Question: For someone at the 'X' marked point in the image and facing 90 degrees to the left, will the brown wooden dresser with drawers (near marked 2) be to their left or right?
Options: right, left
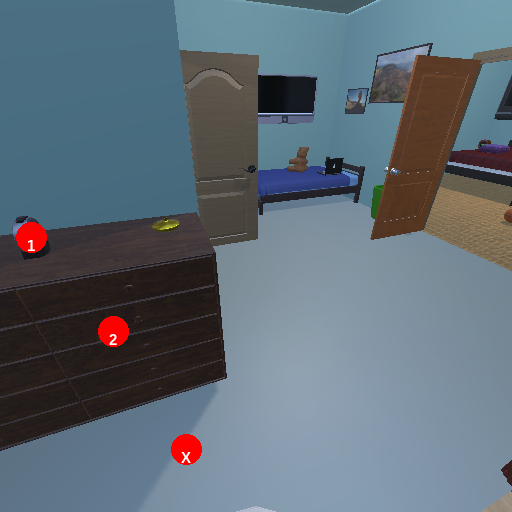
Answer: right